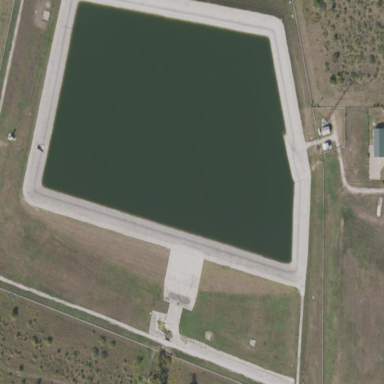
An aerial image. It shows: Water storage area.